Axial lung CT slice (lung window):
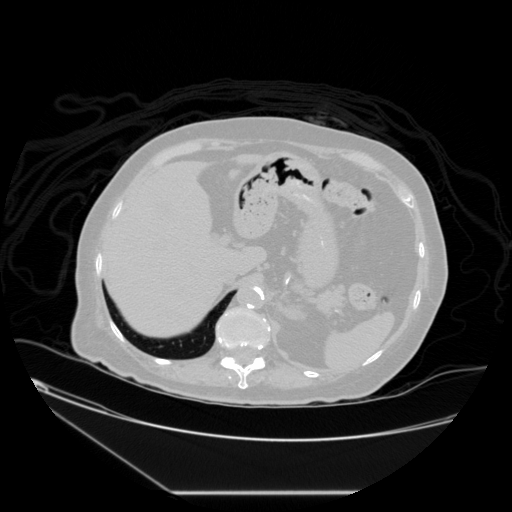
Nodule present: no